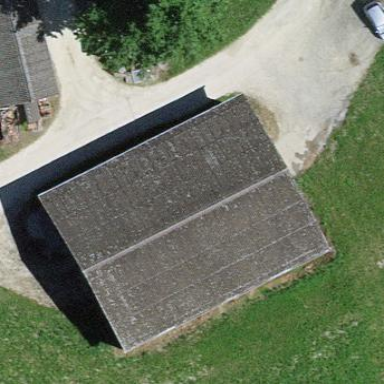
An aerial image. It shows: Gabled building.